Field crop: maize
Growth stage: 2
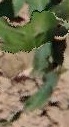
Species: maize